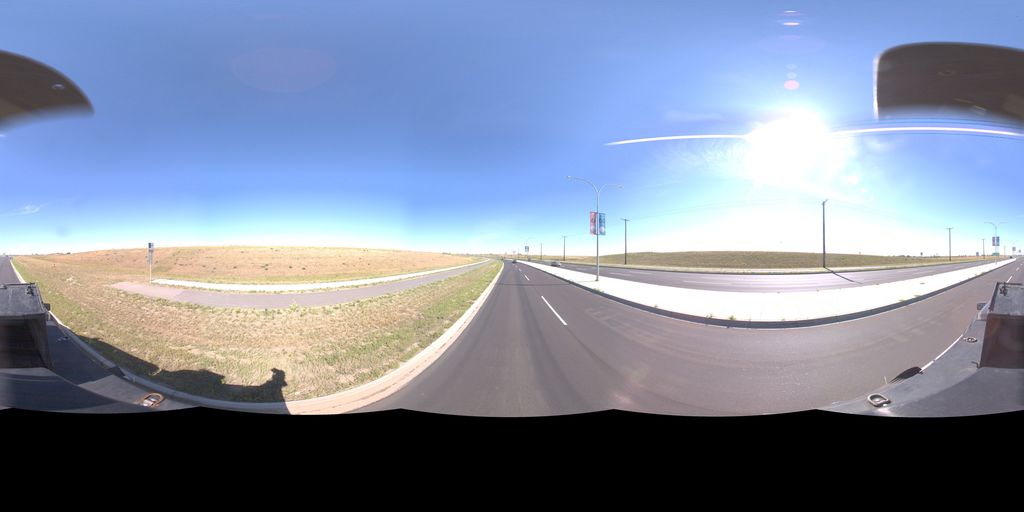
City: saskatoon